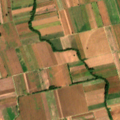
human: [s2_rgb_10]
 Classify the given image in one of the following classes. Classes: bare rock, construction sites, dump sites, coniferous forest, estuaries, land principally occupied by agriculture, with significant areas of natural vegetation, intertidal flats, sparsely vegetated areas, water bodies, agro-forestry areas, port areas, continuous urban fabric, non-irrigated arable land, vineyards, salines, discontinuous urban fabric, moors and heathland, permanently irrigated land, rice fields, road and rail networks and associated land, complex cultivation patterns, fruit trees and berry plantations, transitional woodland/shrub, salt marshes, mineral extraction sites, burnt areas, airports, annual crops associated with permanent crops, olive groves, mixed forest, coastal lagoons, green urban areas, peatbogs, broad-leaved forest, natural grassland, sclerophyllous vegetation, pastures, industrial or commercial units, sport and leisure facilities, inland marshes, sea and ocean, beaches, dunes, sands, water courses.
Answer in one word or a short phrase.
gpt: non-irrigated arable land, complex cultivation patterns, land principally occupied by agriculture, with significant areas of natural vegetation